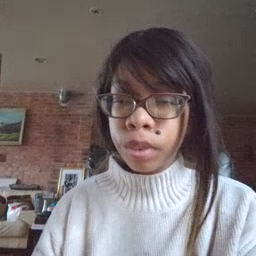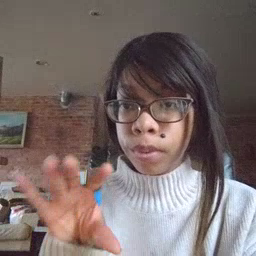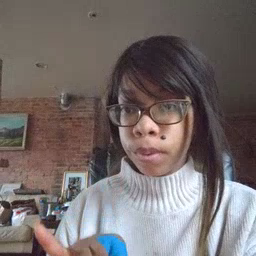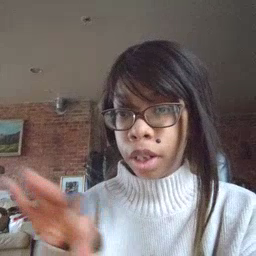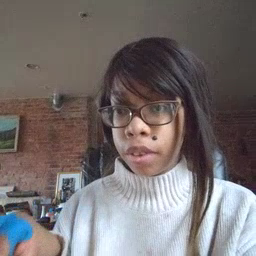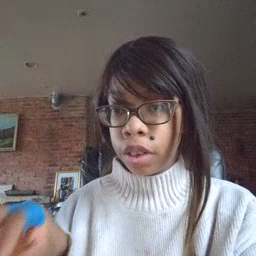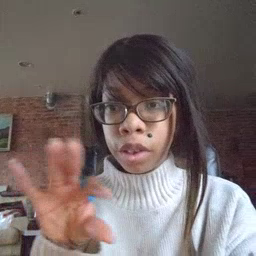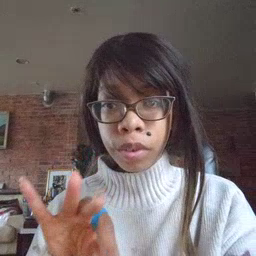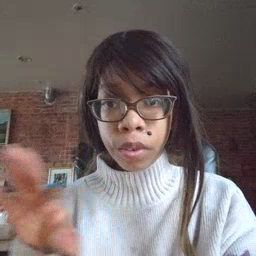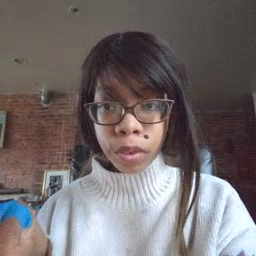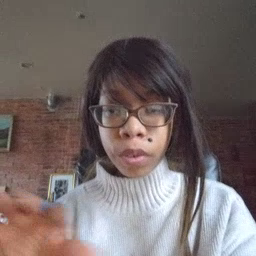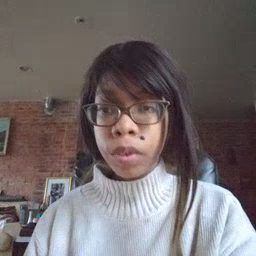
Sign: frenchfries